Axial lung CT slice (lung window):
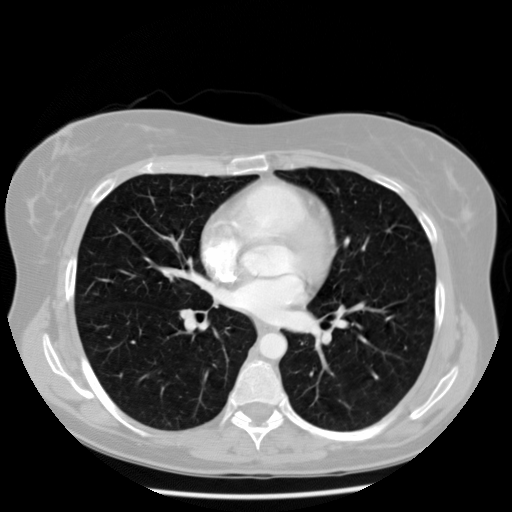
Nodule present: no